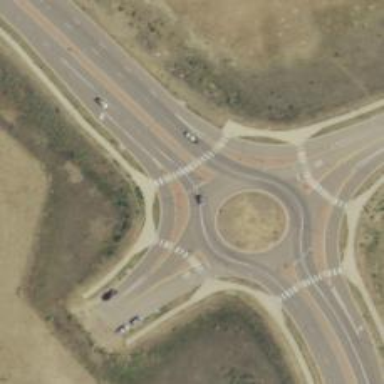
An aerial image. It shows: Secondary road leading to roundabout.